Question: I have the following code:
'''
static void showSetsFunction(){
foreach (KeyValuePair<string, List<string>> aux in definitions){
Console.WriteLine(aux.Key+"->"+aux.Value.ToString());
}
}
'''
And the output of that is this:

How can I do correctly?
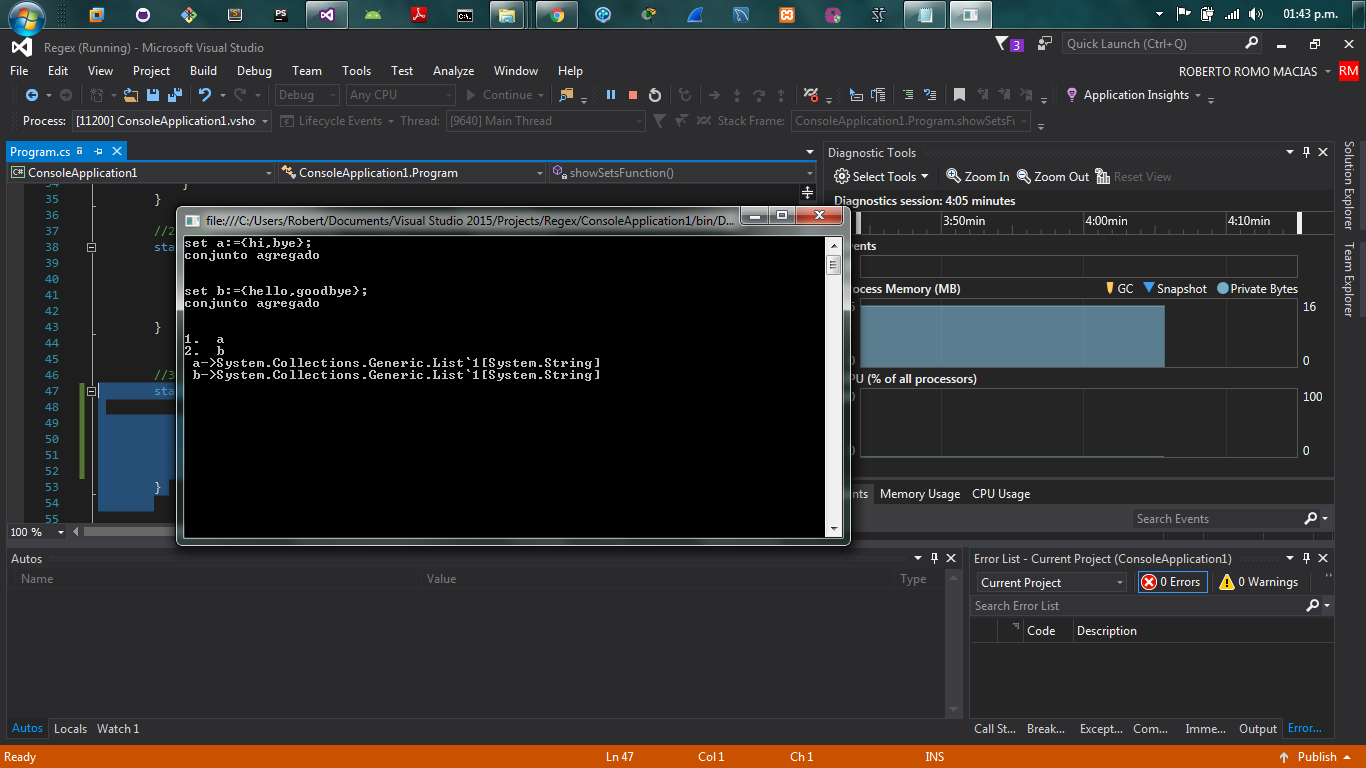
Answer: You can use 'string.Join' to turn your list of strings into a comma separated string.
'''
Console.WriteLine(aux.Key + "->" + string.Join(", ", aux.Value));
'''